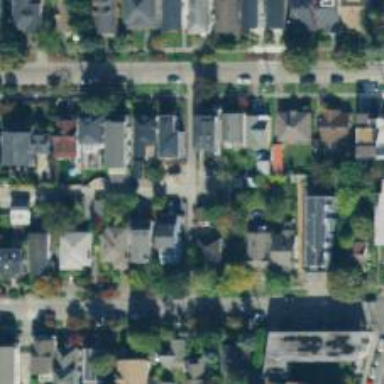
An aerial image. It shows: Alleyway designated as service road.